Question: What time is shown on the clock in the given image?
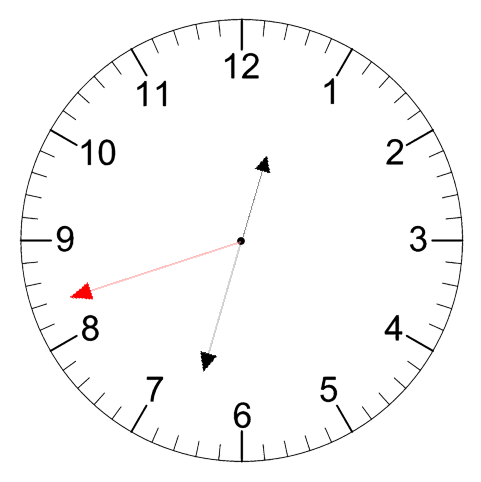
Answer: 12:32:42